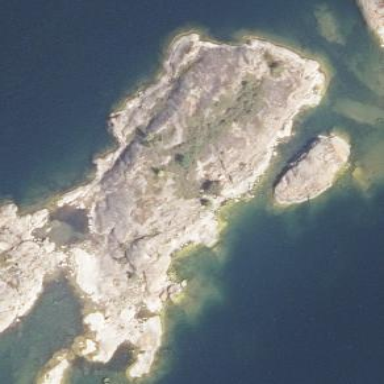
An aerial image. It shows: Islet along the natural coastline.